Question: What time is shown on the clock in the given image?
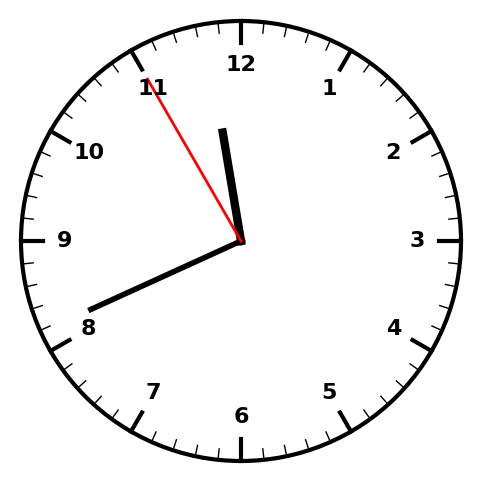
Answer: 11:40:55